Current action and preconditions to check: trajectory_clear

Your task: For each precondition in the list above, predict whether it will hold at this action.

Consider the current scene as observed from the mobile robot's camera, and analyze the predicted future states of all dynamic agents (e.g., people, animals, vehicles, or any moving entities) within the NEXT SECOND.

IMPORTANT: Only answer "very likely" if you are absolutely certain—based on strong, clear evidence—that a dynamic agent will violate the precondition in the predicted future state. Do NOT answer "very likely" for unlikely, ambiguous, or low-probability risks.

Ask yourself for each precondition: Is there a high probability, with clear and convincing evidence, that the predicted future states of any dynamic agent will interfere with the predicted future state of the currently executing action within the NEXT SECOND, causing that precondition to fail?

Assess the risk level based on these predictions. Use "likely" or "very likely" if motions create a clear risk of interference.

Use "neutral" or "improbable" if agents are nearby but their predicted paths are clearly diverging or non-conflicting.

Failure Risk Categories: "very improbable", "improbable", "neutral", "likely", "very likely"

Answer Format: Output ONLY the probability_of_failure value from these categories: "very improbable", "improbable", "neutral", "likely", "very likely"

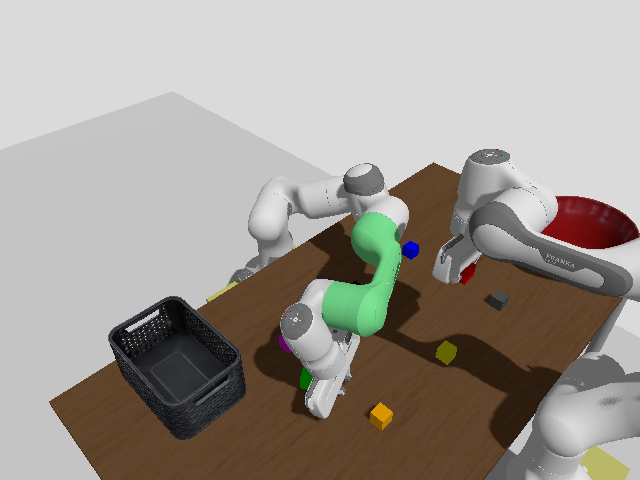

Answer: very improbable